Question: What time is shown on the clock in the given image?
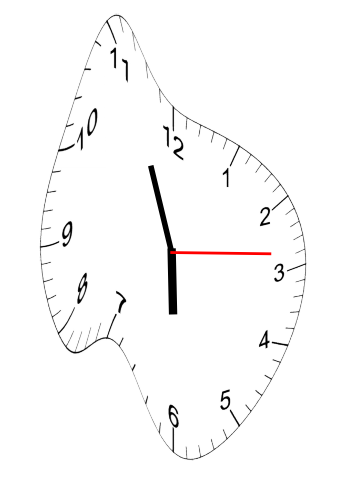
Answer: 05:56:14